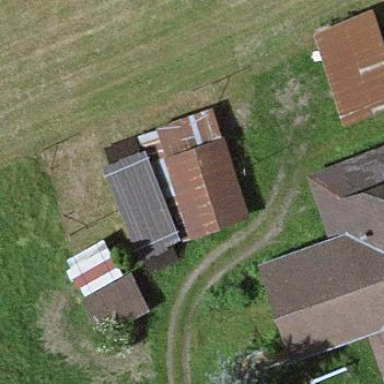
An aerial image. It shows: Rural barn.